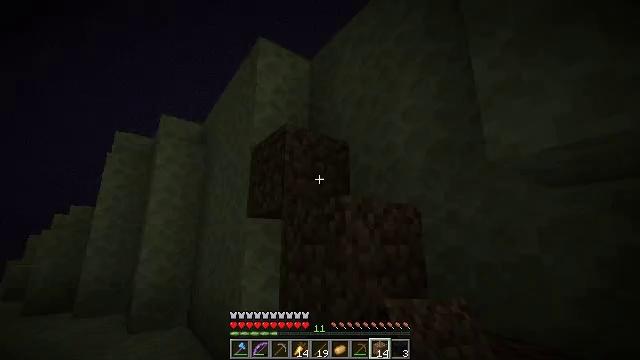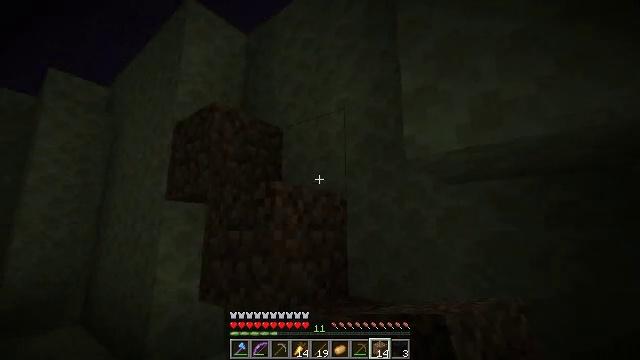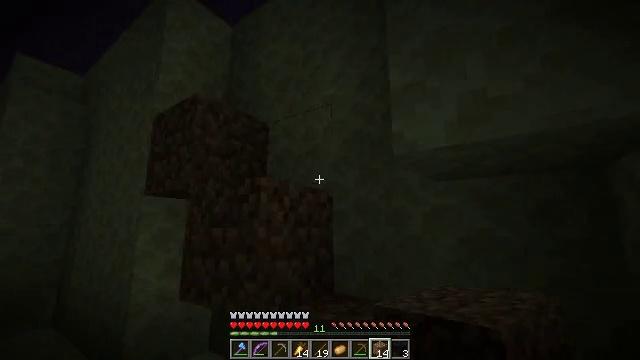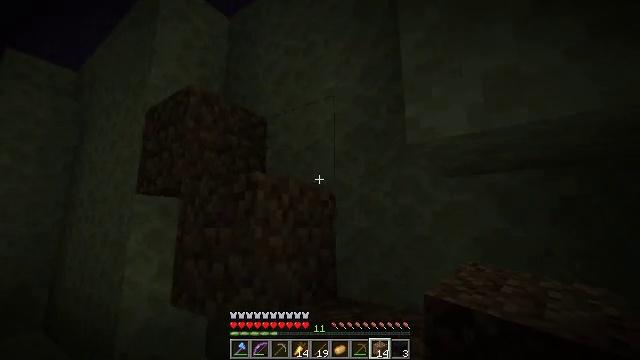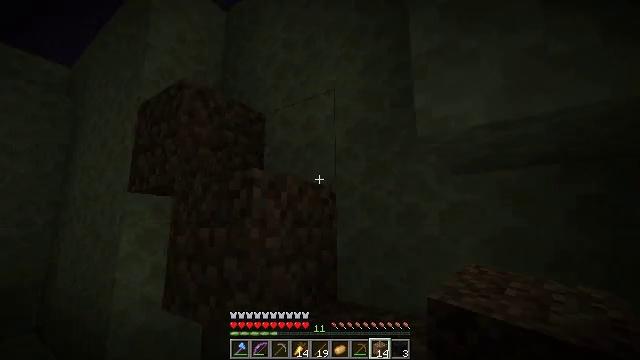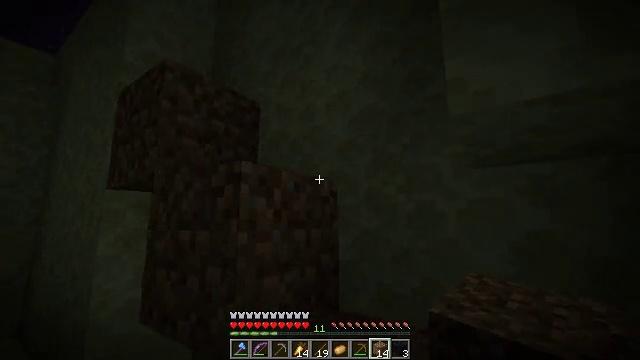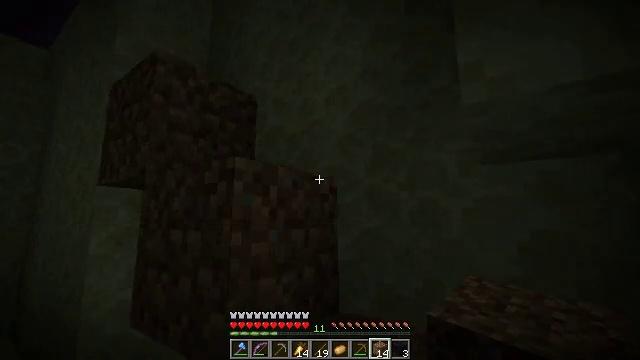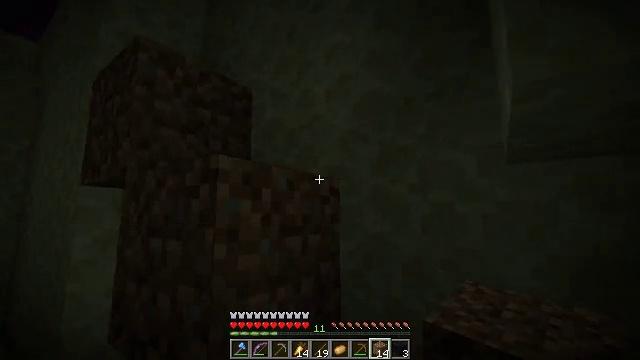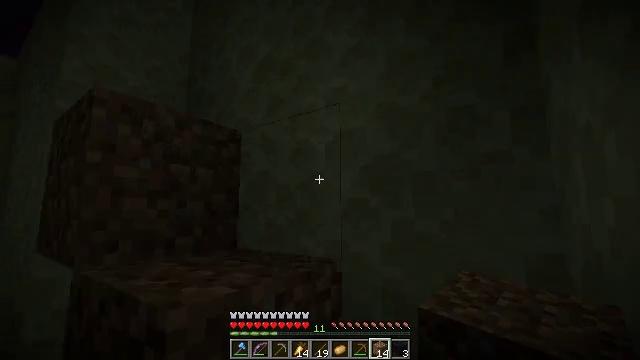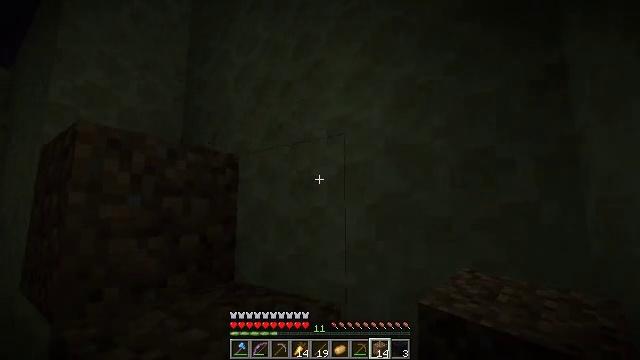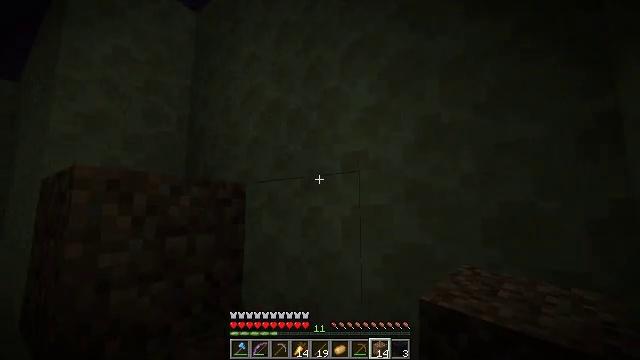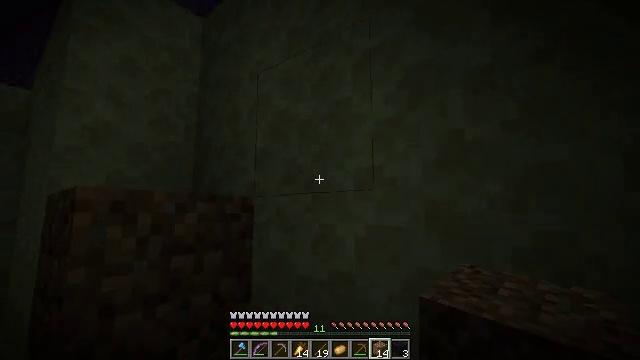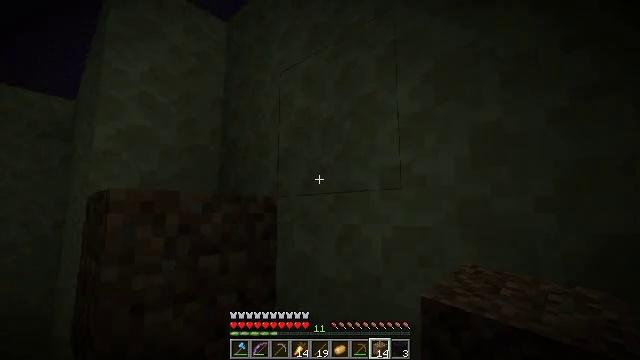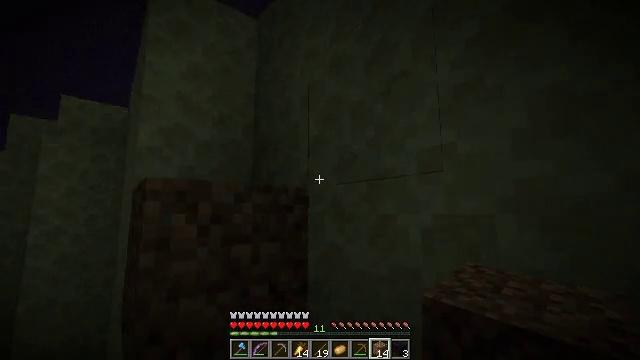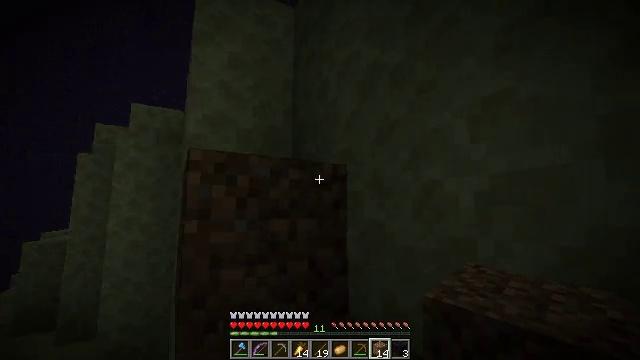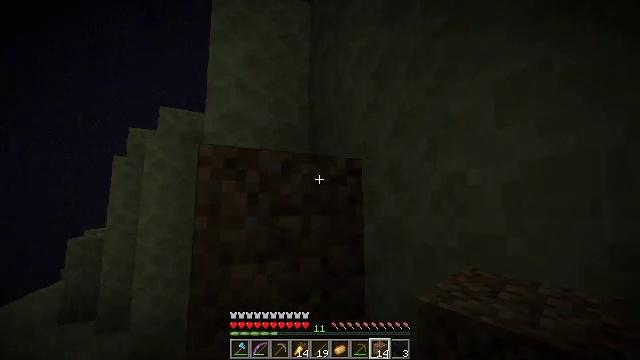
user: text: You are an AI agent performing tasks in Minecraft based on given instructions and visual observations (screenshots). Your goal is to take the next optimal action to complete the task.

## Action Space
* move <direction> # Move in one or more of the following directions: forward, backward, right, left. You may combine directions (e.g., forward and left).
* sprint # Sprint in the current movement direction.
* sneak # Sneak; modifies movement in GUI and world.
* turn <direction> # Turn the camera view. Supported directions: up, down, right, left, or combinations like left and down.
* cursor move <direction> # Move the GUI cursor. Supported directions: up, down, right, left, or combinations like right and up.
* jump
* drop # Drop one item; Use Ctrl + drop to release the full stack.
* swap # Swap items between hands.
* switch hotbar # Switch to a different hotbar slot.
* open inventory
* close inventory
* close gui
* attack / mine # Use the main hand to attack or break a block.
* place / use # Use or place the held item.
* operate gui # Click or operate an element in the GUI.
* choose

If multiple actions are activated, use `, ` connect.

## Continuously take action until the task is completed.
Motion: motion action
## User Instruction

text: Collect end stone for your base.
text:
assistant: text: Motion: turn right and down
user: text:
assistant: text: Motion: move forward, turn right
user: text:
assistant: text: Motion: move forward
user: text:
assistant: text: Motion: move forward
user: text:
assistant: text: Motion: move forward
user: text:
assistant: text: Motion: move forward
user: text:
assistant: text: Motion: move forward, jump
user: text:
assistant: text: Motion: move forward, jump
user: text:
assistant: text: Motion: move forward and move right, jump
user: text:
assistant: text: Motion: move forward and move right, turn left, jump
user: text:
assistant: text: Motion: move forward and move right, turn left
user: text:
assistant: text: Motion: move forward and move right, turn left
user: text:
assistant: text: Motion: move forward and move right, turn left
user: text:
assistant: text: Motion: move forward and move right, turn left
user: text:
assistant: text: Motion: move forward and move right, turn left
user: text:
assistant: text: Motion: move forward and move right, turn left
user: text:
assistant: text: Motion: move forward and move right, turn left, jump
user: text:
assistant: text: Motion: move forward and move right, turn left, jump
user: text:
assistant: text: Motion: move forward and move right, jump
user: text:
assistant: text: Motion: move forward and move right, jump
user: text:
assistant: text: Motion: move forward and move right, jump
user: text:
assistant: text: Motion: move forward and move right, turn left and up, jump
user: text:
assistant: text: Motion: move forward and move right, turn left and up
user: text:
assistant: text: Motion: move forward, turn left
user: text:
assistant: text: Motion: move forward, turn left
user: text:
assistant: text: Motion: no_op
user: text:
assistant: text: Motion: no_op
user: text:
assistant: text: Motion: turn left, switch to hotbar 2
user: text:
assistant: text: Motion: turn left and up, switch to hotbar 2
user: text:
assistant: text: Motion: turn up, switch to hotbar 2